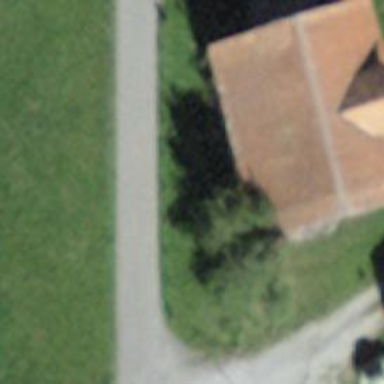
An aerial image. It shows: Barn.